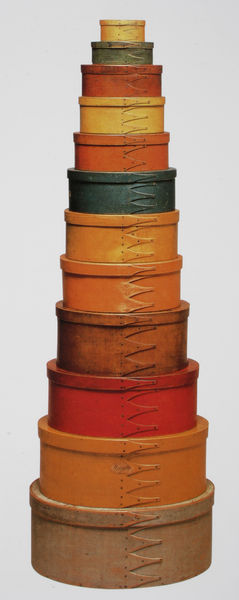
Titel: Zwölf runde Schachteln
Institution: Privatsammlung
Schlagwörter: blau, weiß, gelb, grün, ocker, braun, bunt, grau, holz, hut, hüte, orange, schwarz, rot, beige, hochformat, muster, spitzen, oval, rund, turm, skulptur, farbig, papier, holzkisten, kisten, schachteln, moderne, warm, farben, modern, farbe, formen, klein, weis, vert, stufen, plastik, nieten, naht, hoch, foto, fotografie, photographie, punkte, töpfe, deckel, symmetrisch, groß, hutschachtel, hutschachteln, kiste, schachtel, photo, karton, zacken, zickzack, leder, rouge, stapel, schüsseln, kartons, pyramide, objekt, design, kästchen, ränder, rundungen, filz, installation, zwölf, konisch, set, koffer, elf, tonne, gezackt, box, gestapelt, ordnung, geordnet, kästen, vertikale, vertikal, polychrom, nähte, auftürmen, turmbau, aufeinander, pappe, tour, genäht, boxen, grösse, aufwärts, tonnen, instalation, grössen, fofo, variabel, chaussures, türmen, cuir, spanschachtel, boite, aufgestapelt, berchtesgaden, getürmt, hutkisten, ikea, installaion, kartong, merde, sortiert, sortiment, spanholz, spitzzulaufend, turm zu babel, zylinderform, hochz, hutschachtelnm, rund#, #farbig, abwechseln, sortierung, schachtelturm, niveaux, boites, tiers, nivelé, tan